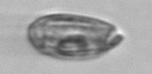
Label: Katodinium_or_Torodinium